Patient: sex M, age 67
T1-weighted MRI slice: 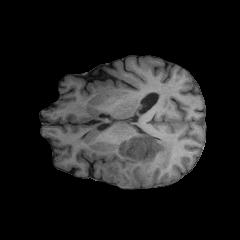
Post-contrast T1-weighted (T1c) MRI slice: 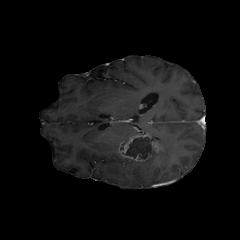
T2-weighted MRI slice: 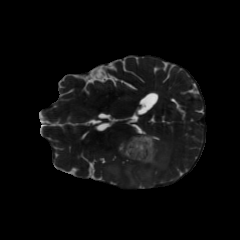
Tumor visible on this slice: yes
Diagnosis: Glioblastoma, IDH-wildtype
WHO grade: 4